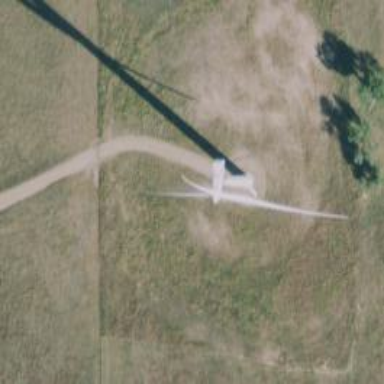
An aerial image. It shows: Wind generator powered by wind. The generator type is horizontal axis and it uses wind turbines.